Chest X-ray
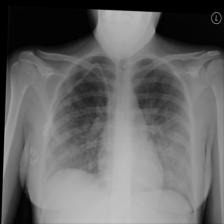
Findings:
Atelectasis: negative
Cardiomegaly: negative
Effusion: negative
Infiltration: positive
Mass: negative
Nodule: negative
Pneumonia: negative
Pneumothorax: negative
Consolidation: negative
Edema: negative
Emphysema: negative
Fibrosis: negative
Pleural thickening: negative
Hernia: negative